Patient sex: F
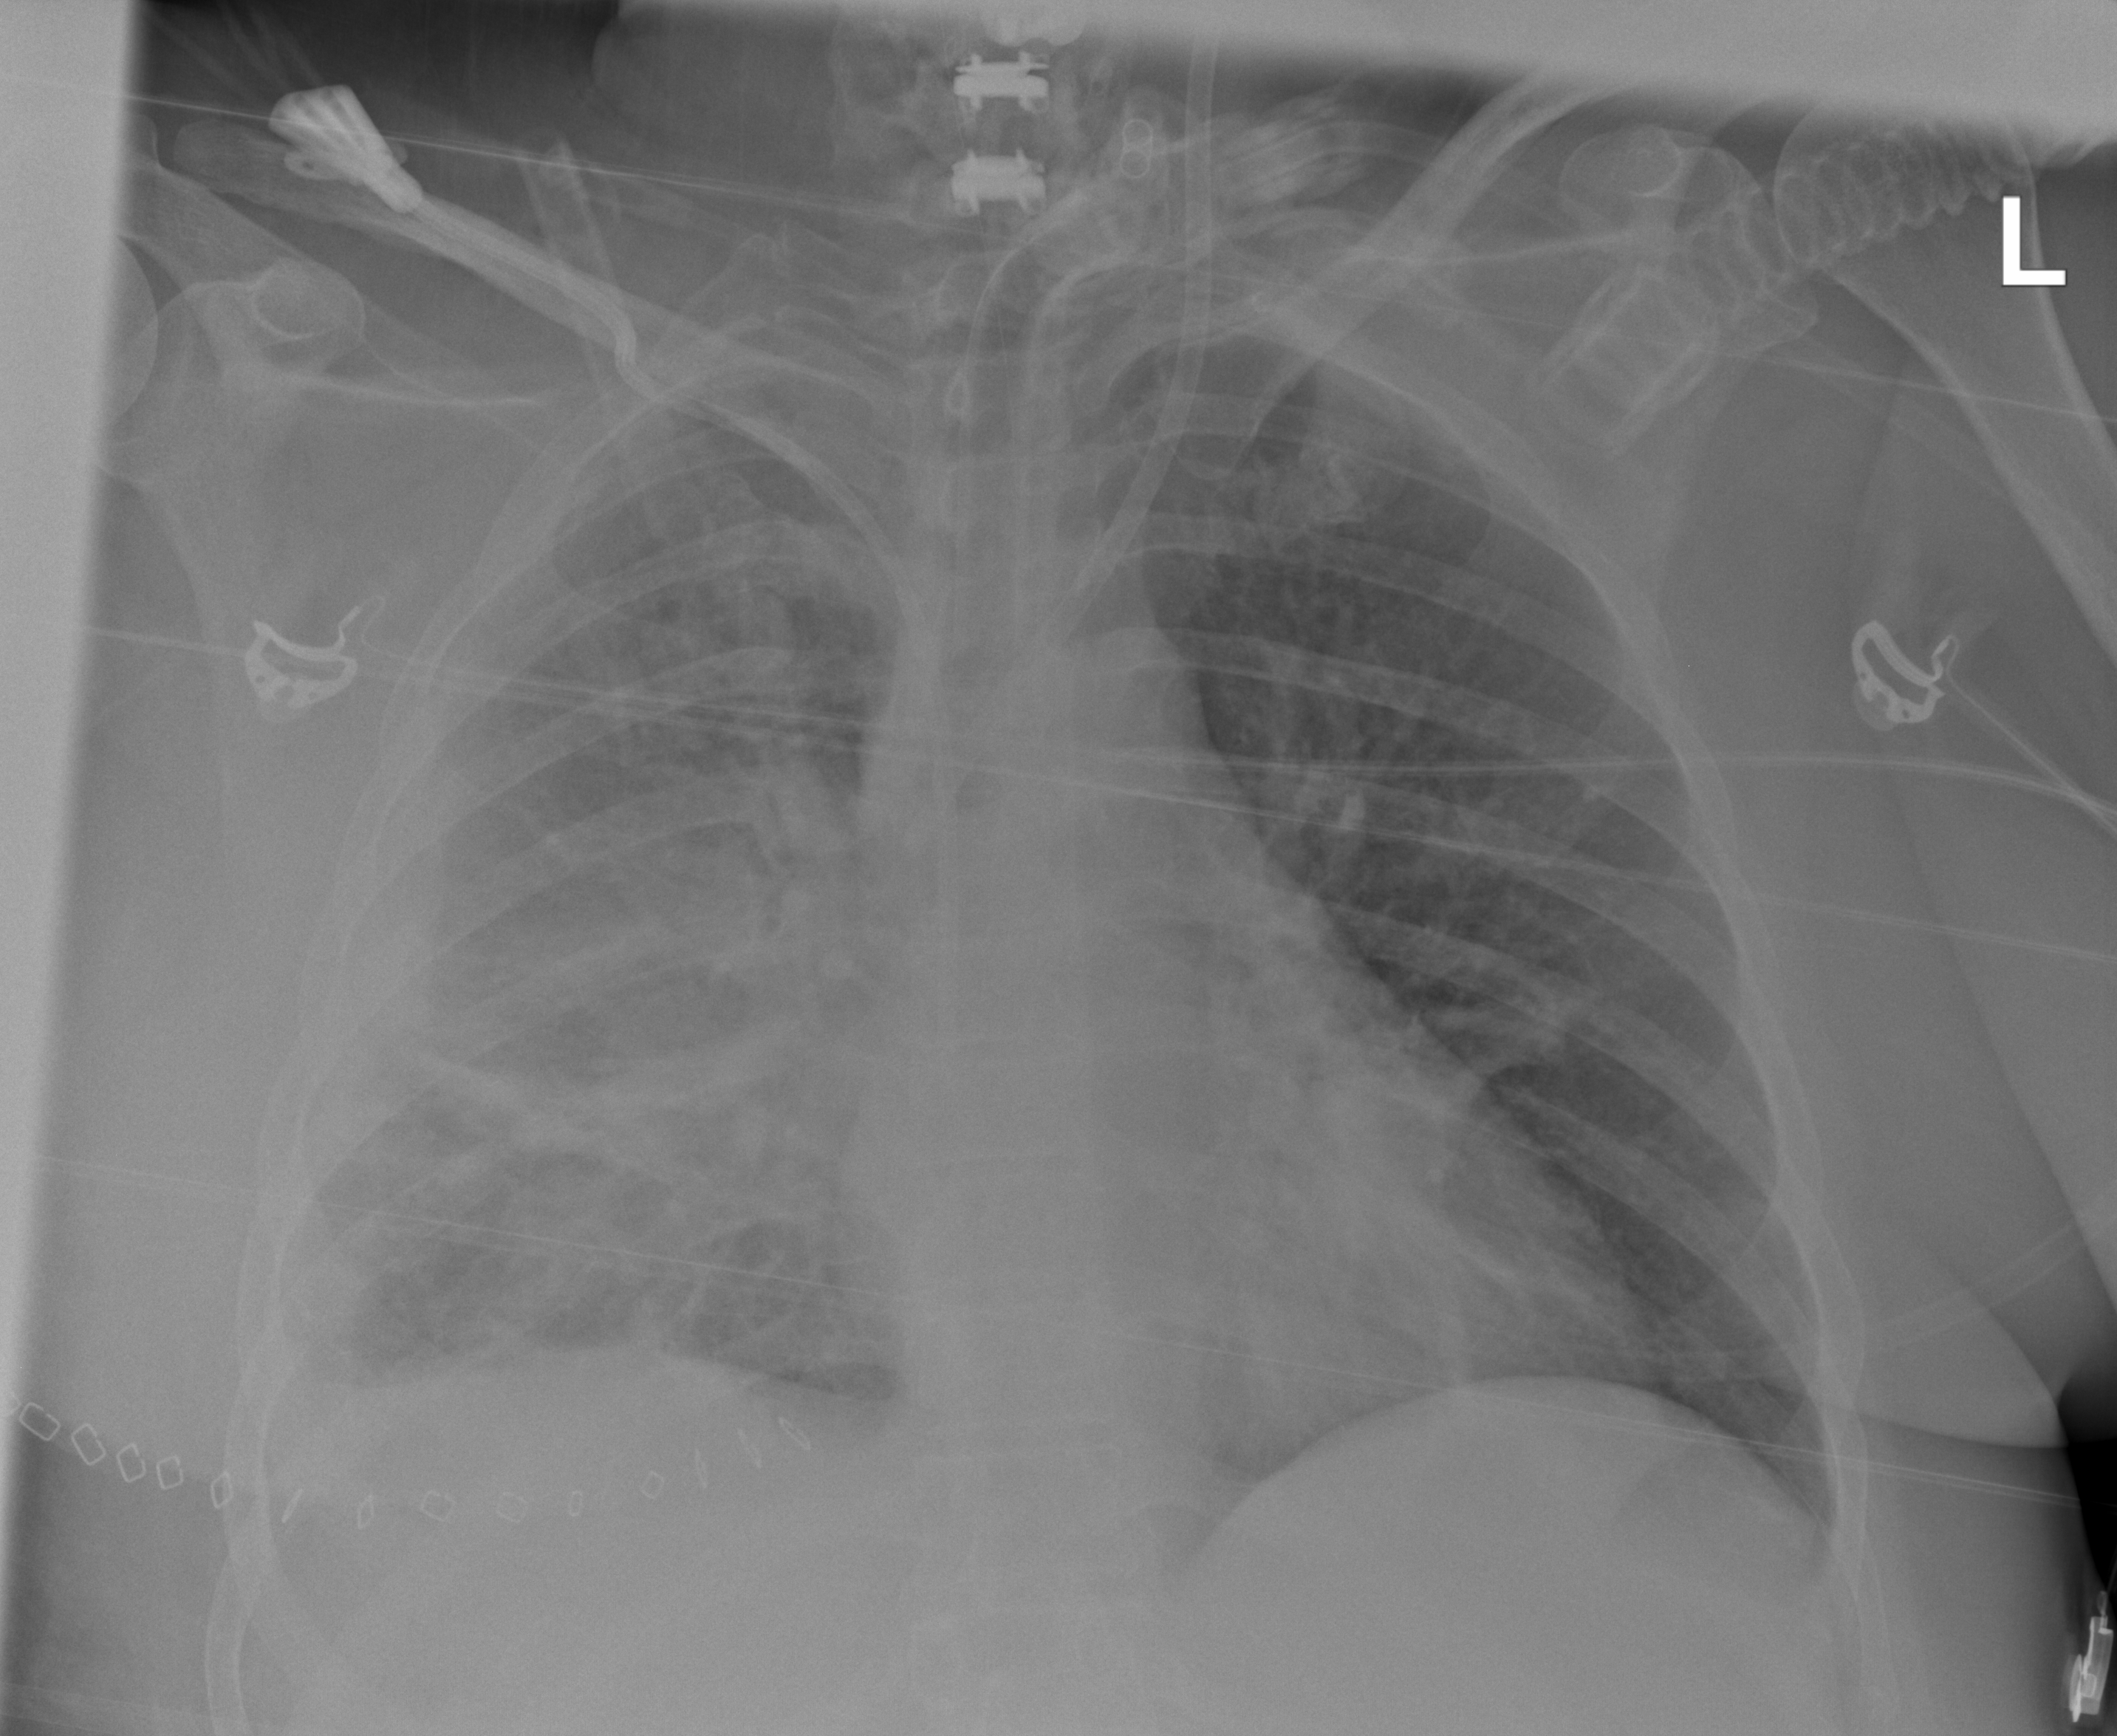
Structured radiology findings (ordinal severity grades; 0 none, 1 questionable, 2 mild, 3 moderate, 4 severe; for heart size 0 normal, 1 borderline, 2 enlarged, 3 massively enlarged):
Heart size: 0
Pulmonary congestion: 2
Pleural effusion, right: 2
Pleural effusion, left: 0
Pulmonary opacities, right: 3
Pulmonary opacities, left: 0
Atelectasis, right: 3
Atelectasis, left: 0